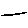
Label: line